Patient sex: F
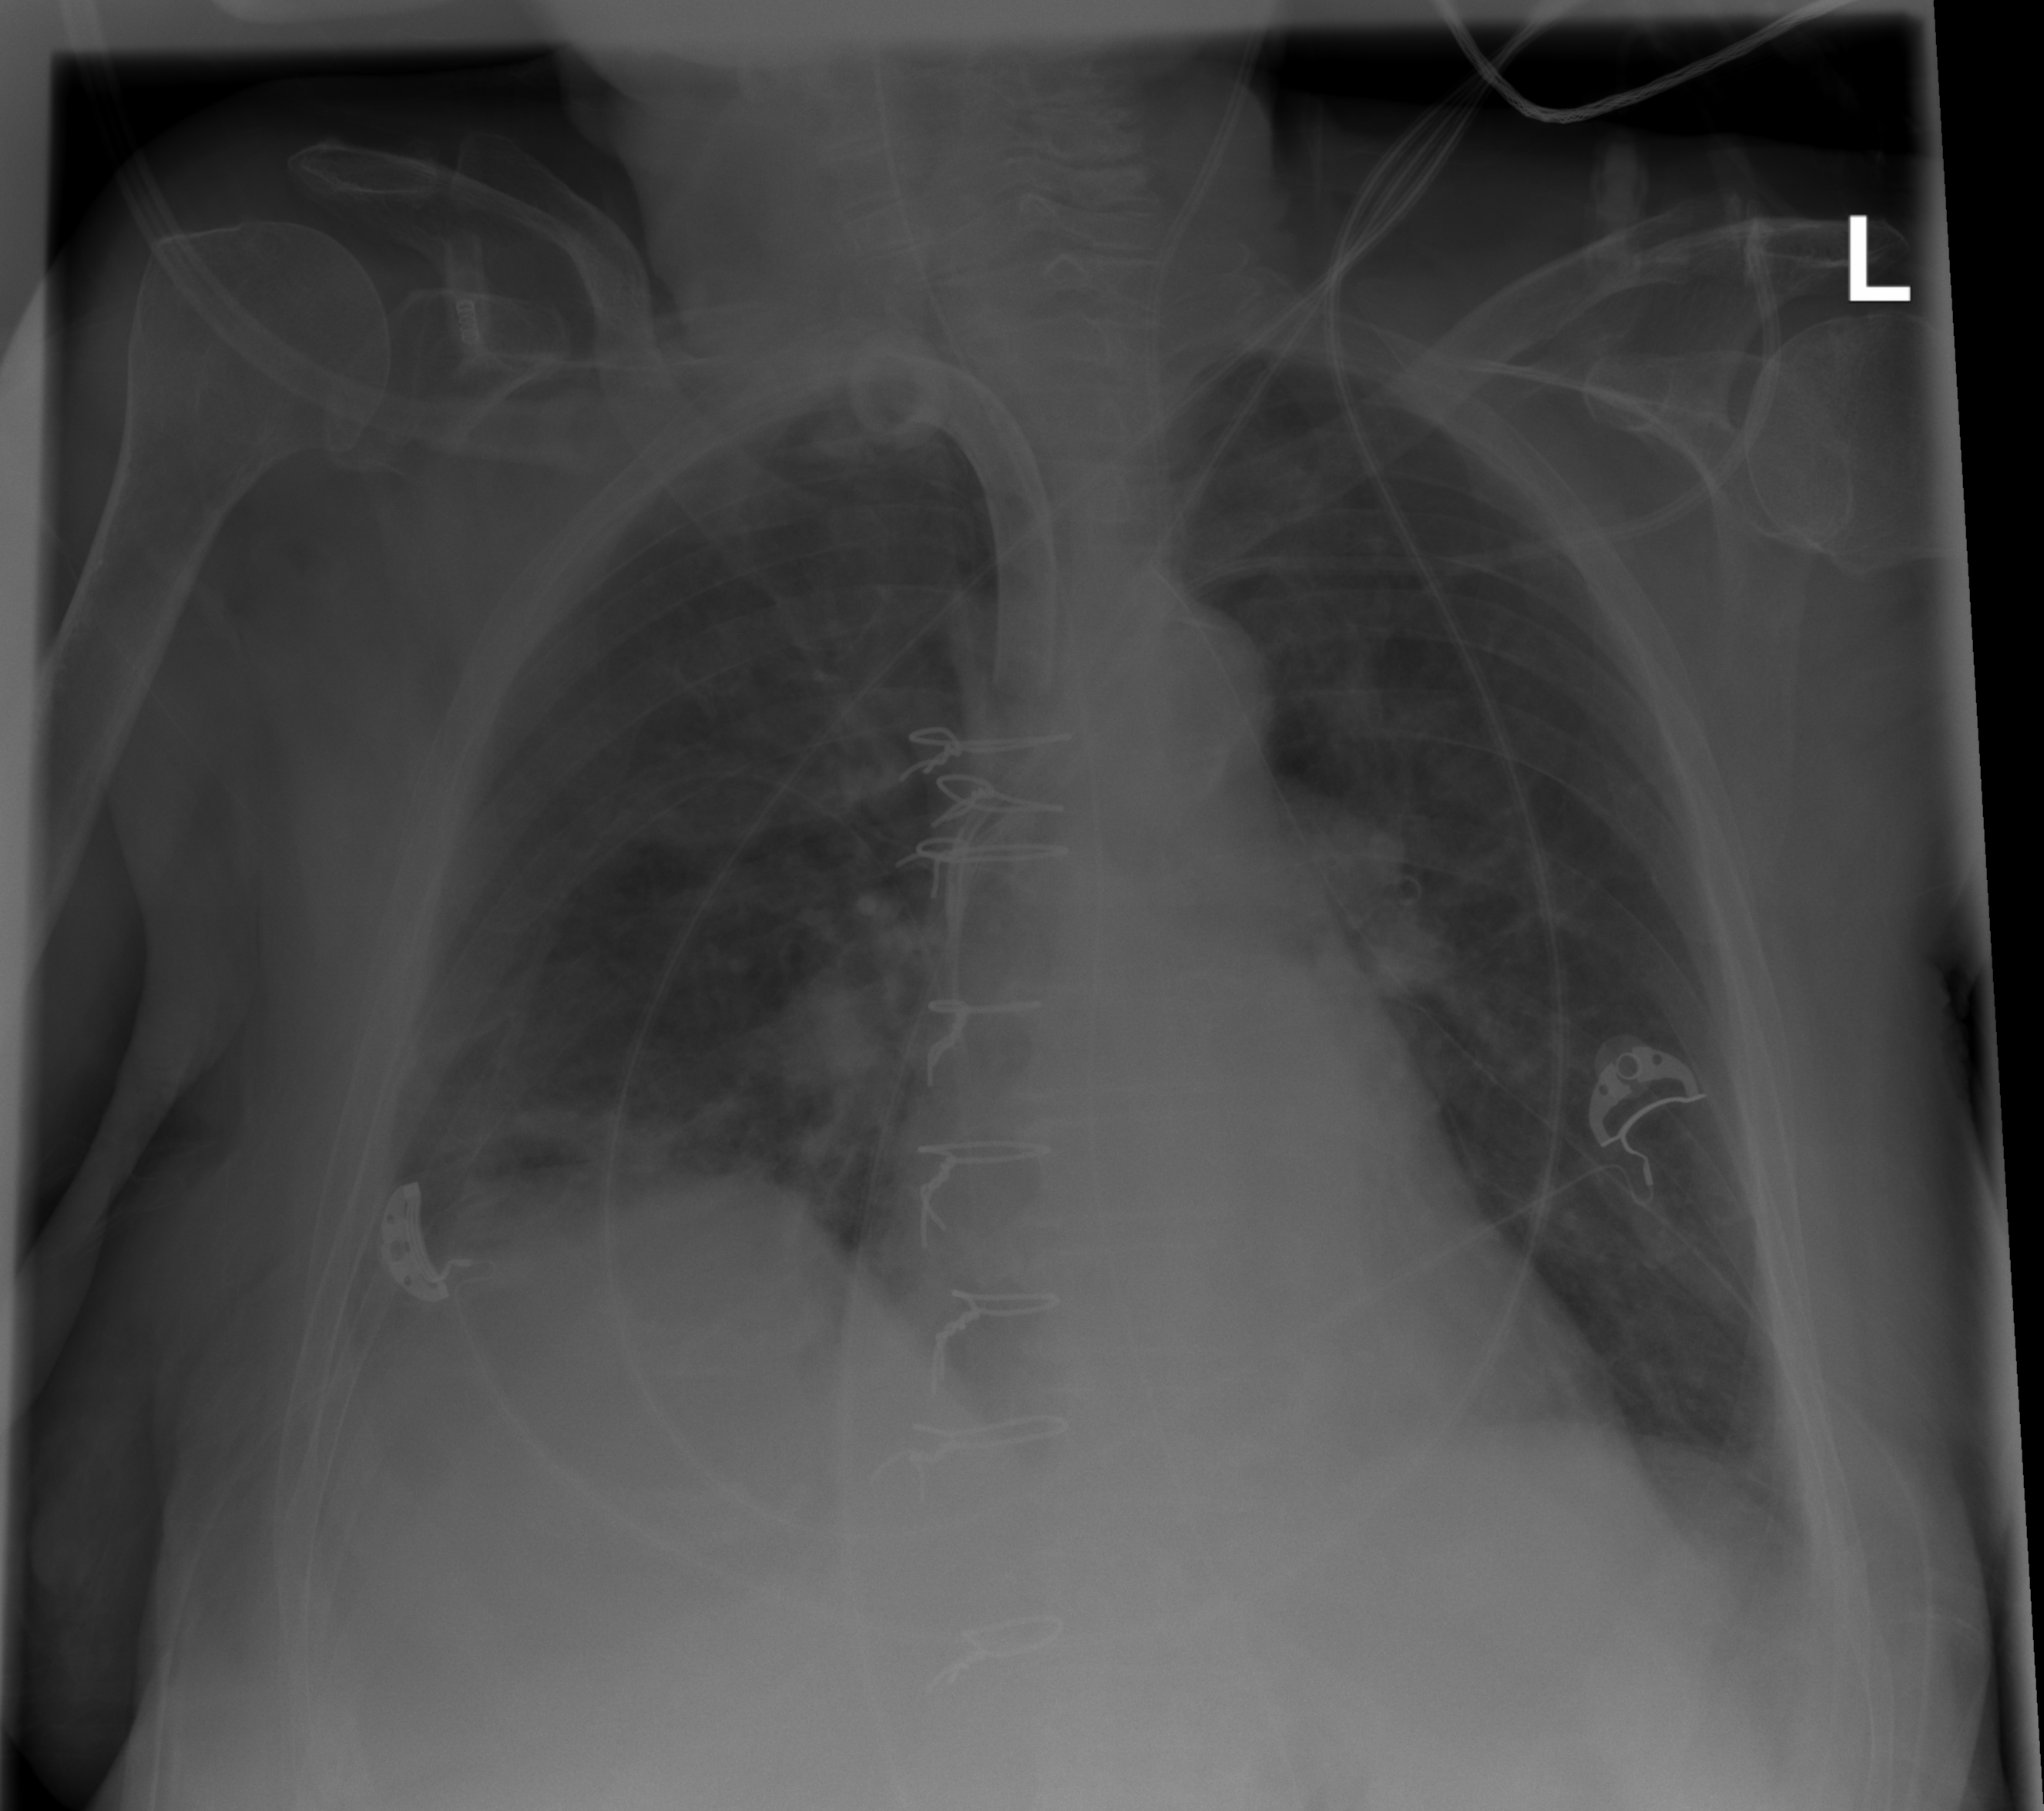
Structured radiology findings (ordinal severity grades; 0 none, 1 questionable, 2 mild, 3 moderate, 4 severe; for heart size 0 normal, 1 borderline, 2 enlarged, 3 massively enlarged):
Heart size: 0
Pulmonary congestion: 1
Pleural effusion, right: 2
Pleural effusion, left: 2
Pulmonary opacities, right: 2
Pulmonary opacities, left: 0
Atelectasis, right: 0
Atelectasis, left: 0